八年级 · 度量几何学
学习了平行四边形的相关知识后, 小明采用下列方法钉制了一个平行四边形框架: 如图, 将两根木条 $A C 、 B D$ 的中点重叠并用钉子固定，然后用木条将 $A B 、 B C 、 C D 、 D A$ 分别钉起来．此时四边形 $A B C D$ 即为平行四边形, 这样做的依据是 $(\quad)$

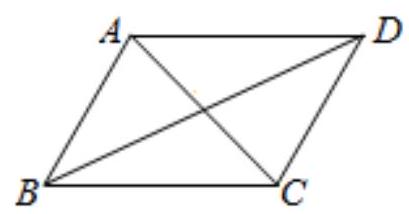
A. 两组对边分别平行的四边形是平行四边形

B. 两组对边分别相等的四边形是平行四边形

C. 一组对边平行且相等的四边形是平行四边形

D. 对角线互相平分的四边形是平行四边形
答案: D
解析: 将两根木条 $A C 、 B D$ 中点重叠, 并用钉子固定, 则四边形 $A B C D$ 就是平行四边形.

得出 $A O=C O, D O=B O$, 则四边形 $A B C D$ 就是平行四边形,

故这样做的依据是：对角线互相平分的四边形是平行四边形;

故选: $D$.